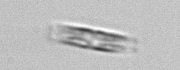
Label: pennate